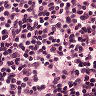
Metastatic tissue present: no